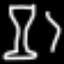
Label: hourglass